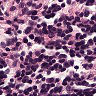
Metastatic tissue present: no